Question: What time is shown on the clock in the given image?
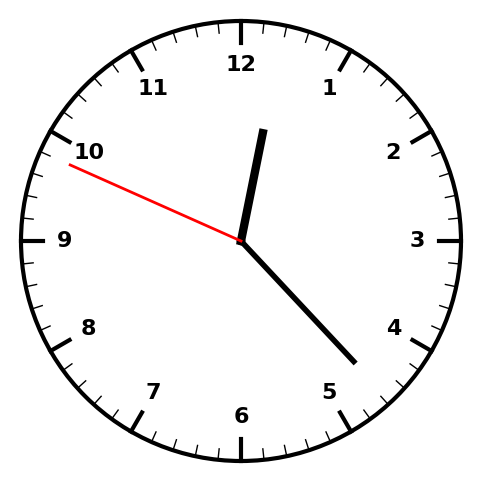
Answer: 12:22:49